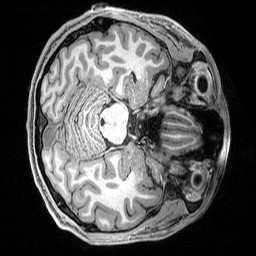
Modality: T1w
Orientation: axial
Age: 22
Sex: male
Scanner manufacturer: siemens
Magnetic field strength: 3 T
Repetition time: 2.5 s
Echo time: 0.0029 s